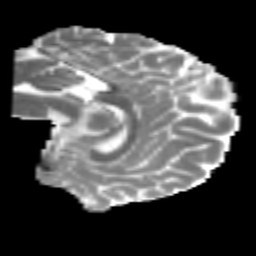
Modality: MD
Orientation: sagittal
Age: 28
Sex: male
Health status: healthy